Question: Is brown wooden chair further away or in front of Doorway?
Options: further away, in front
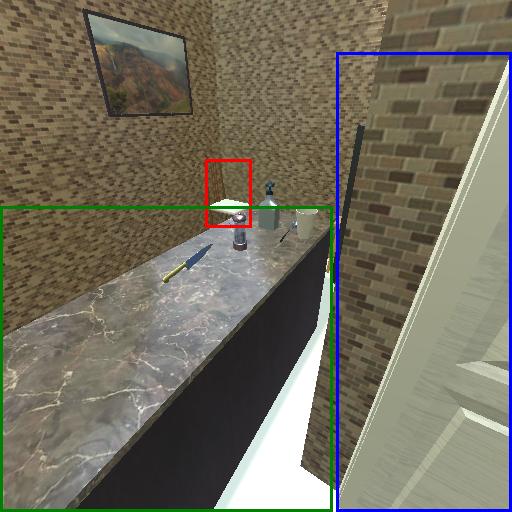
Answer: further away